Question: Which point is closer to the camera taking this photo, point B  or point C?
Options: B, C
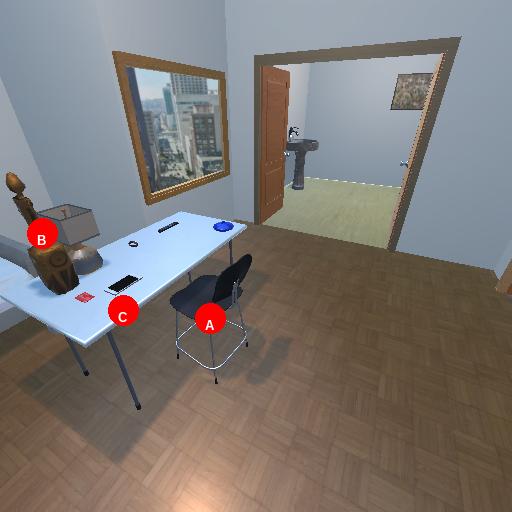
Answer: B